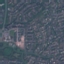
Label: Residential